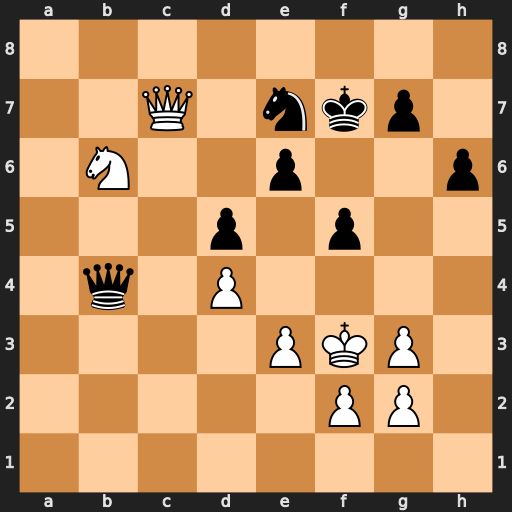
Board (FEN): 8/2Q1nkp1/1N2p2p/3p1p2/1q1P4/4PKP1/5PP1/8
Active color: w
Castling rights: -
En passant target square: -
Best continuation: Nc8 e5 Qxe5 Nxc8 Qxf5+ Ke7 Qxc8